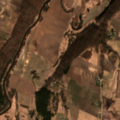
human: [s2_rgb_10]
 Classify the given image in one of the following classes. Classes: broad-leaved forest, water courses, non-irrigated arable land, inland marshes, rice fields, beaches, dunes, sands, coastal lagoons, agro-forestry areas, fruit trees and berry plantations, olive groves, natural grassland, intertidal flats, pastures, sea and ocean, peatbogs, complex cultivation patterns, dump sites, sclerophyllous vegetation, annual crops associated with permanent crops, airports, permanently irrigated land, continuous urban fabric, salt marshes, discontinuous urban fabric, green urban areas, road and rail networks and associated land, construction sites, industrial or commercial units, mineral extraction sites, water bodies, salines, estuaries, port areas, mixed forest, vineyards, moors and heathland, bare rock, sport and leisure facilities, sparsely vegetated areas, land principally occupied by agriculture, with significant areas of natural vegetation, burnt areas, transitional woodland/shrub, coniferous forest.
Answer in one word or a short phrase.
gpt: non-irrigated arable land, complex cultivation patterns, land principally occupied by agriculture, with significant areas of natural vegetation, broad-leaved forest, mixed forest